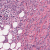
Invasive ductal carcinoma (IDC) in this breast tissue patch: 1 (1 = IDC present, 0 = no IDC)